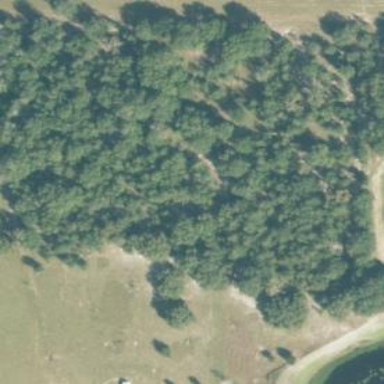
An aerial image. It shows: Mixed woodland with various types of leaves.